Field crop: maize
Growth stage: 2
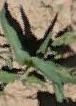
Species: maize